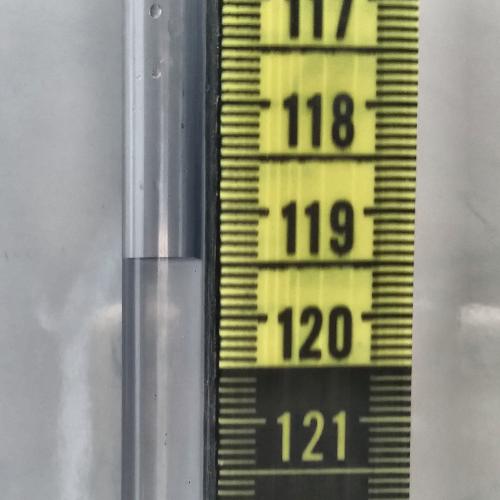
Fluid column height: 119.4 cm